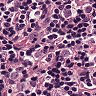
Metastatic tissue present: yes